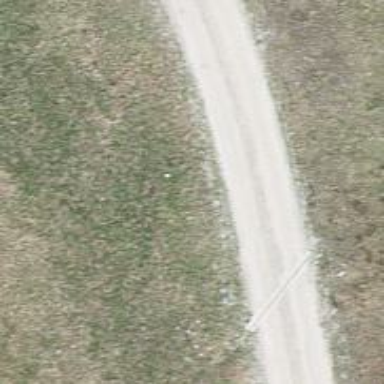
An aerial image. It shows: Unclassified road.